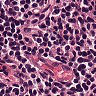
Metastatic tissue present: no